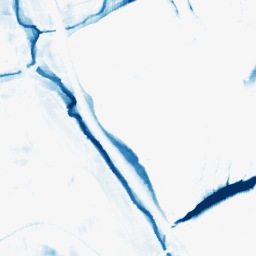
Category: morphological
Decomposition family: morphological_rect
Decomposition parameters: operation: closing
width: 20
height: 20
Upsampling method: bicubic_16x
Upsampling parameters: scale: 16
Upsampling scale: 16